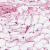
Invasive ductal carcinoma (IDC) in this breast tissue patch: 0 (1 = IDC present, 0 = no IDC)